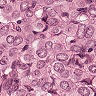
Metastatic tissue present: yes